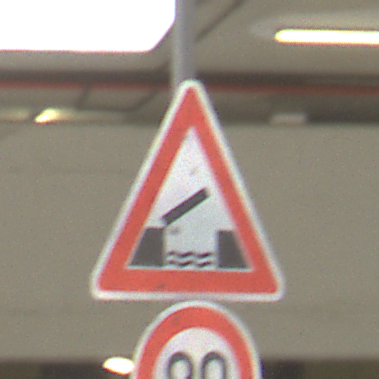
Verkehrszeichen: BeweglicheBruecke
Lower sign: Geschwindigkeit80
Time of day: Midday
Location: Roofed (Urban)
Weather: Overcast
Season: NotSpecified
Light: Artificial